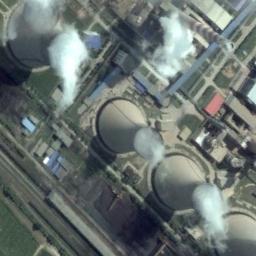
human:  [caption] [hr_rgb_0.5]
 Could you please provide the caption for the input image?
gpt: Many buildings of different shapes are next to the thermal power station .

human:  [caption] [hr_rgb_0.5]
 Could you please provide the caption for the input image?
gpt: Here are two thermal power stations and a blue shack .

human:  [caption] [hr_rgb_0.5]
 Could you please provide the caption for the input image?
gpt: In the thermal power station, there are neatly planned factories and good greenery  There are four cooling towers and one chimney .

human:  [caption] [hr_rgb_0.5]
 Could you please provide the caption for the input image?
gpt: The thermal power station is next to some buildings with white mist above .

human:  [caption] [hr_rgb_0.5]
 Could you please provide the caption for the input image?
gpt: There are several chimneys on the thermal power station .